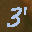
Label: 3